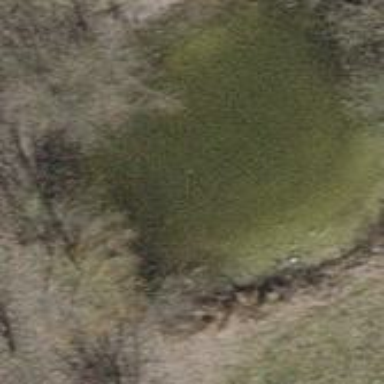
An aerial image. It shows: Serene pond surrounded by nature.